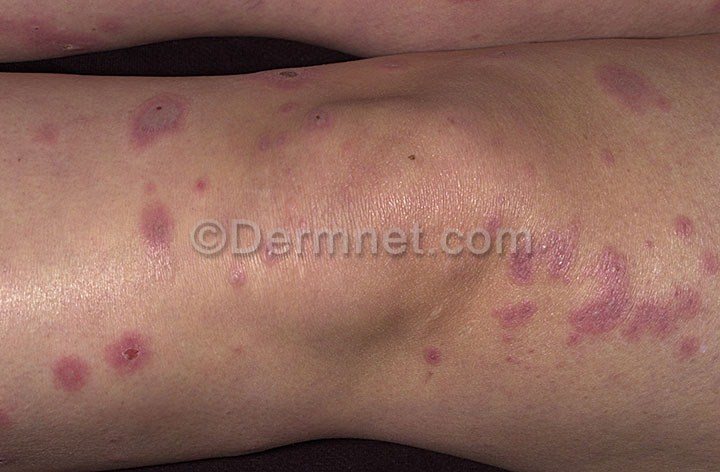
Disease: Vasculitis Photos